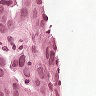
Metastatic tissue present: yes